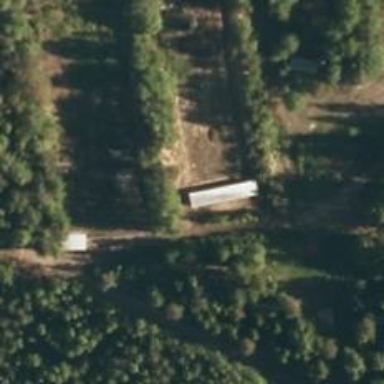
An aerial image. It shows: Shooting range on leisure land pitch.